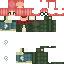
A female human skin with medium skin, wearing red hood dressed in a green hoodie and brown pants, featuring a closed mouth.